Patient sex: M
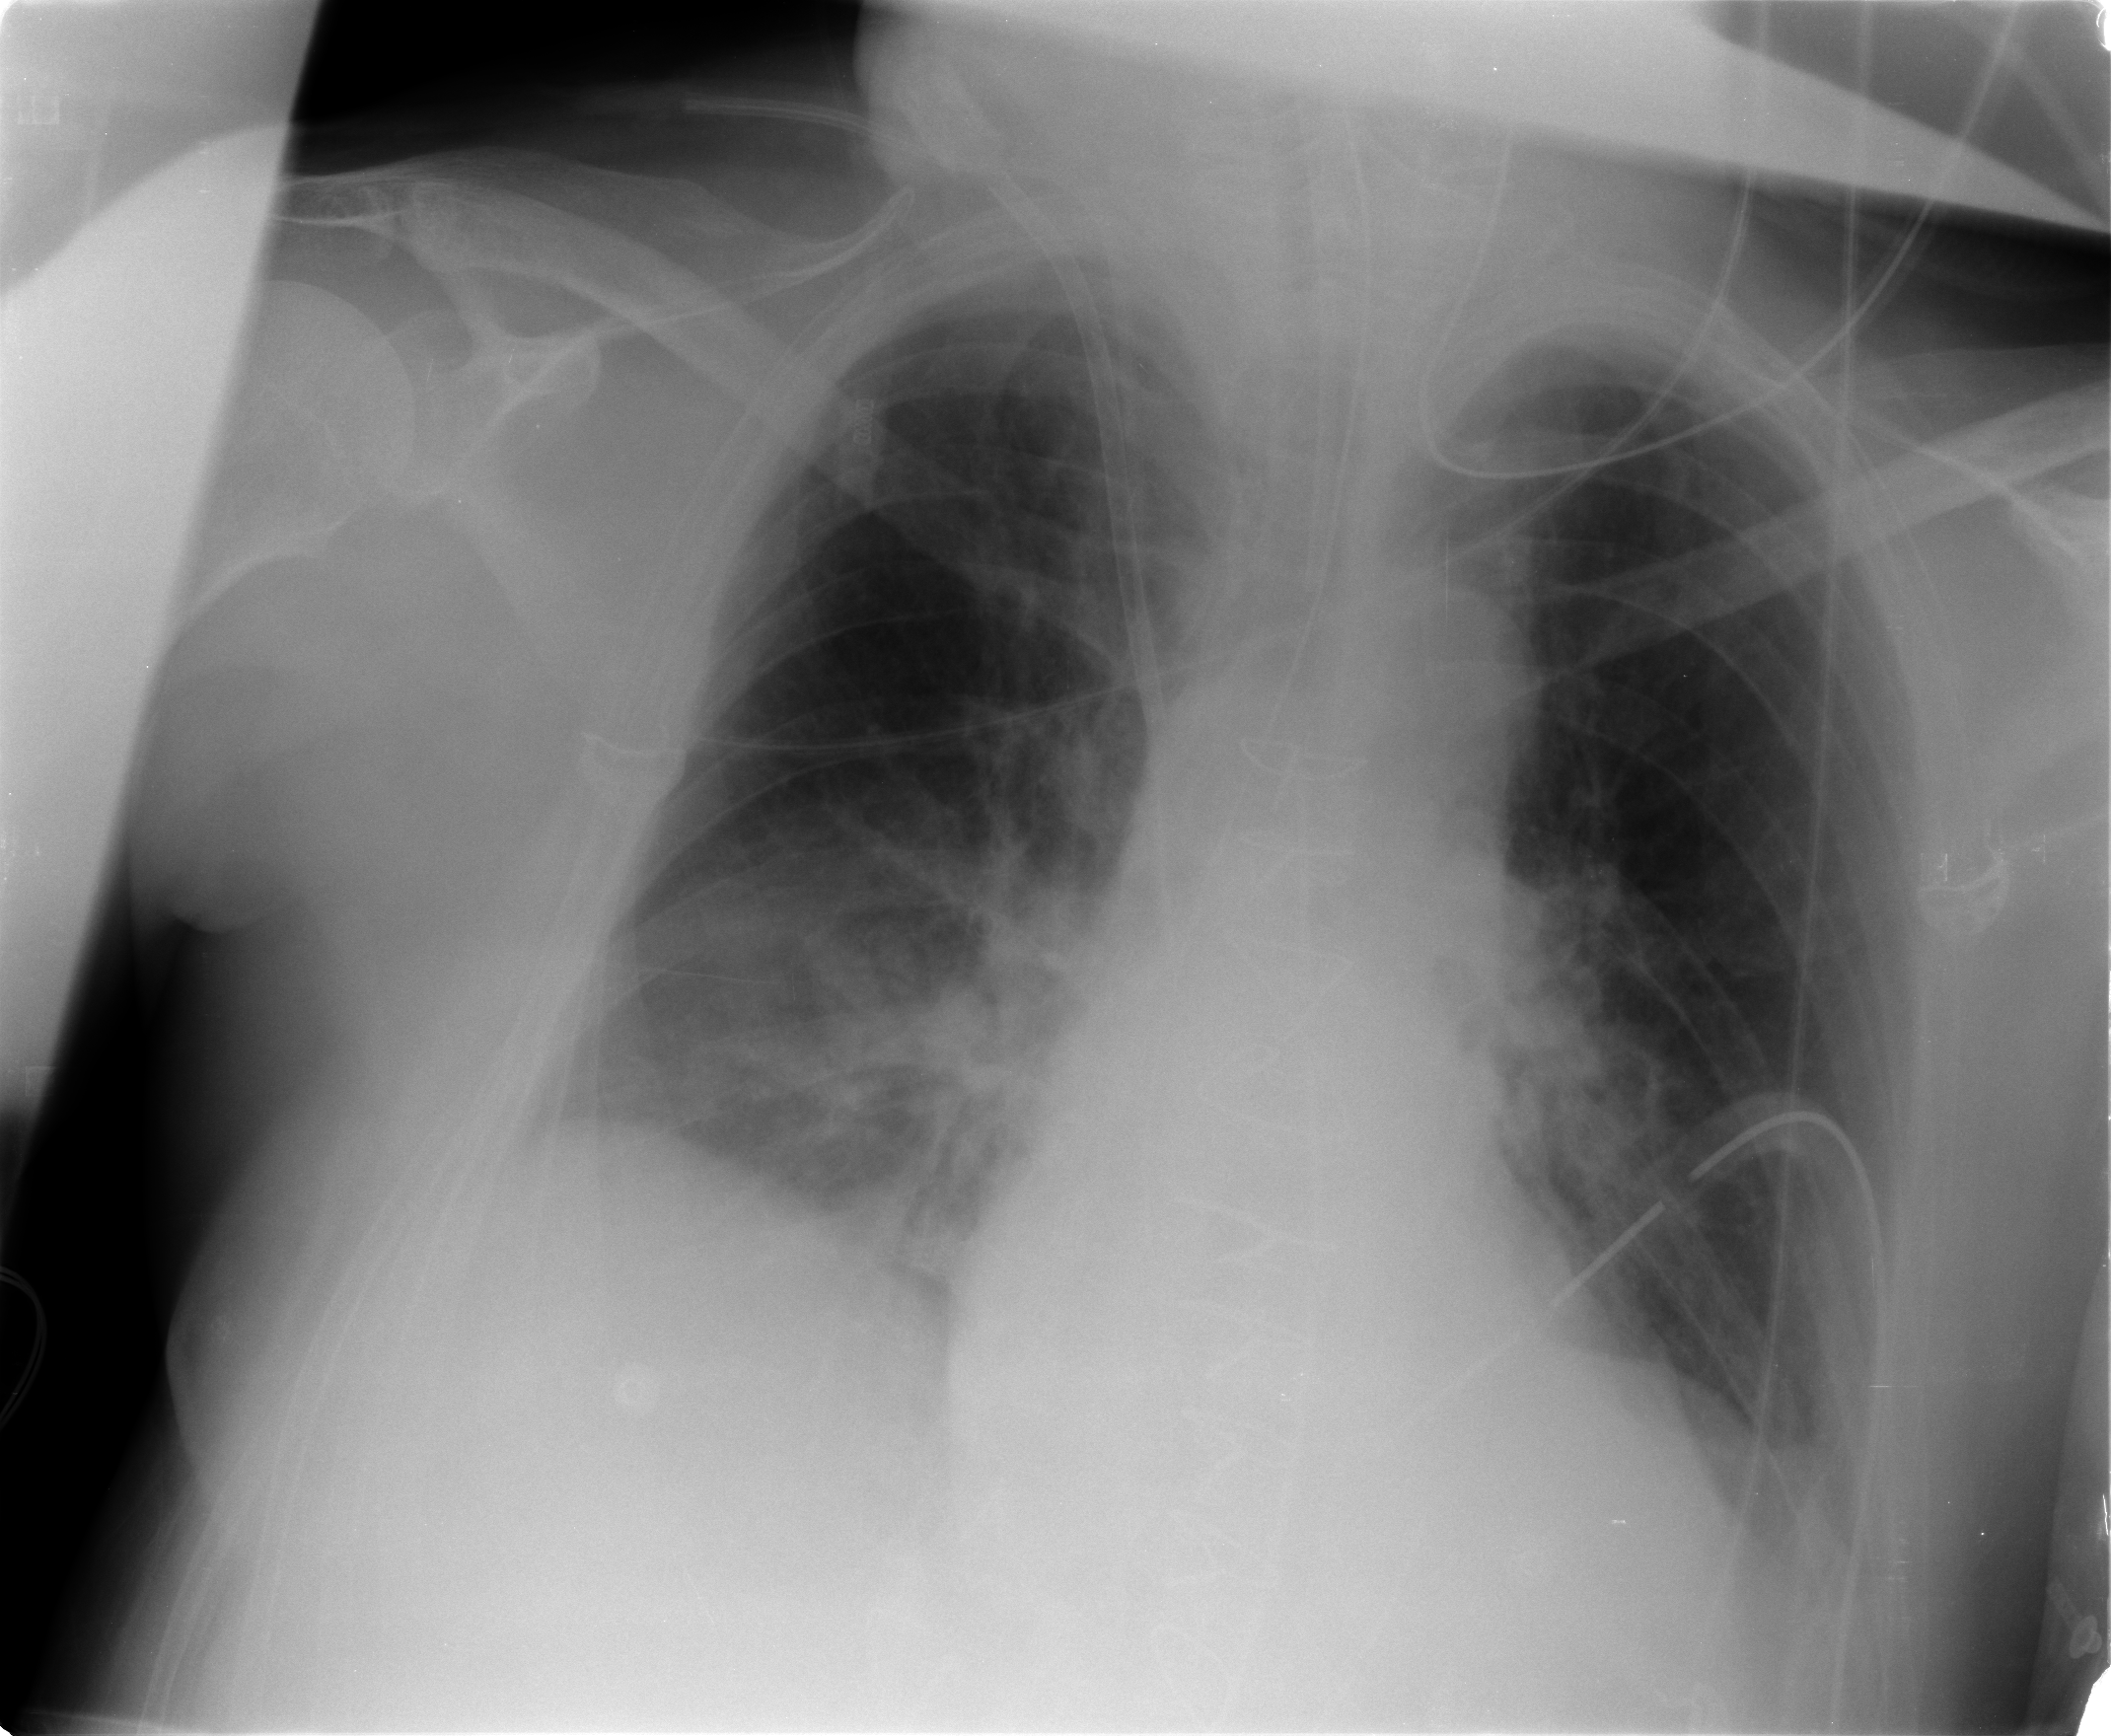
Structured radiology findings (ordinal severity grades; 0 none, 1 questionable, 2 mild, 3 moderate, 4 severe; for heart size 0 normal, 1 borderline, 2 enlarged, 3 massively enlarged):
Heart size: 0
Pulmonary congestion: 2
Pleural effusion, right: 0
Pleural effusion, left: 0
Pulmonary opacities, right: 2
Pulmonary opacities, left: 0
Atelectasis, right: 3
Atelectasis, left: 2